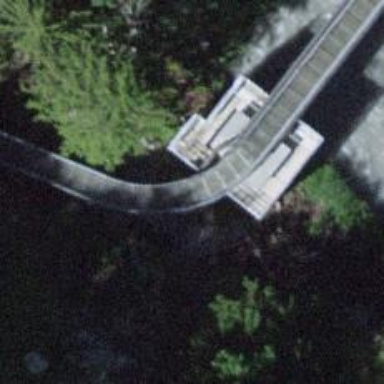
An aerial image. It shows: Aqueduct bridge.